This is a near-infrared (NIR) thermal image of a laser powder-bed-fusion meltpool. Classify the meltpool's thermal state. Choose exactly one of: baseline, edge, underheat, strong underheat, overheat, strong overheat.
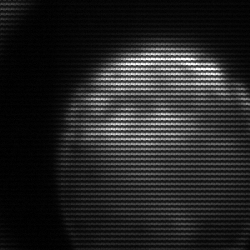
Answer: edge